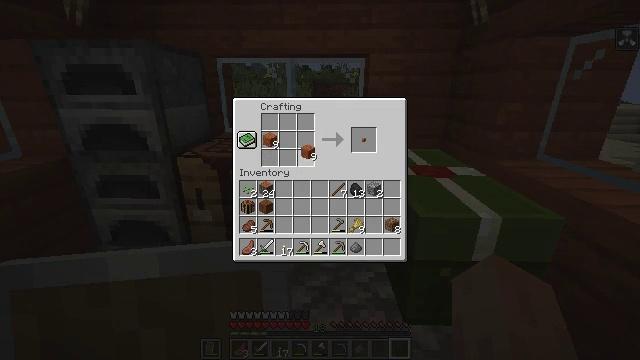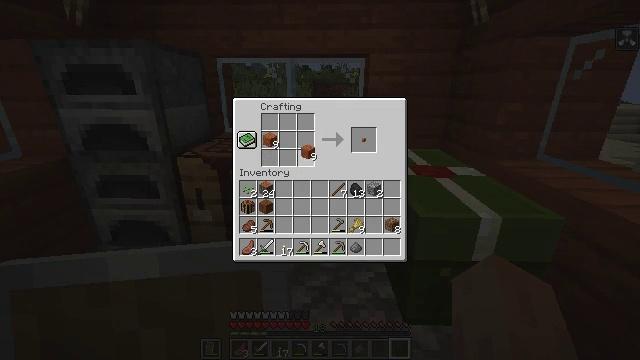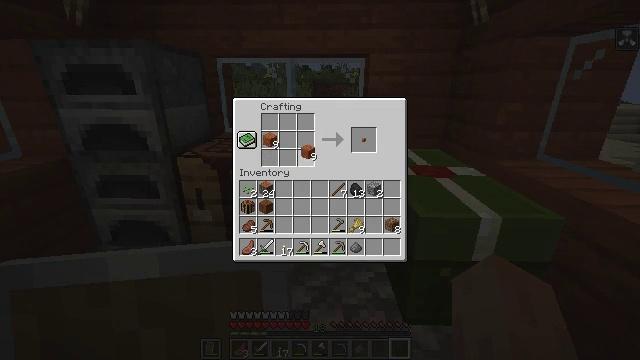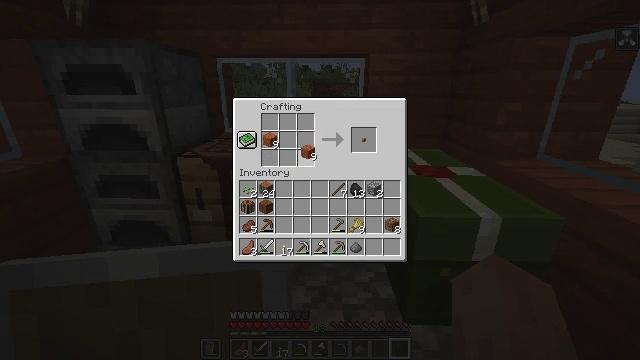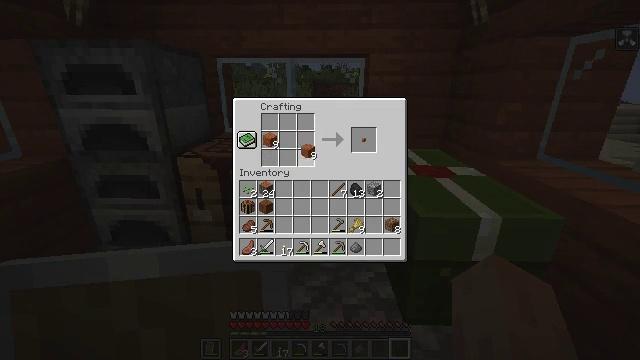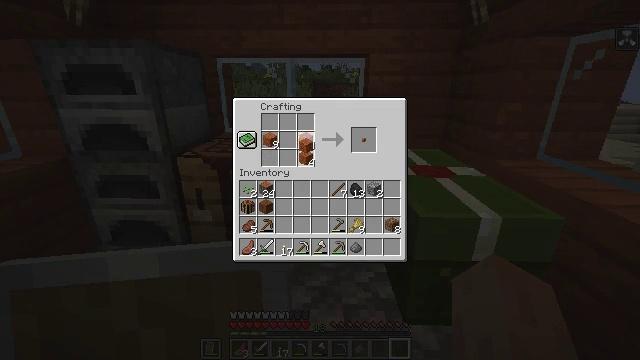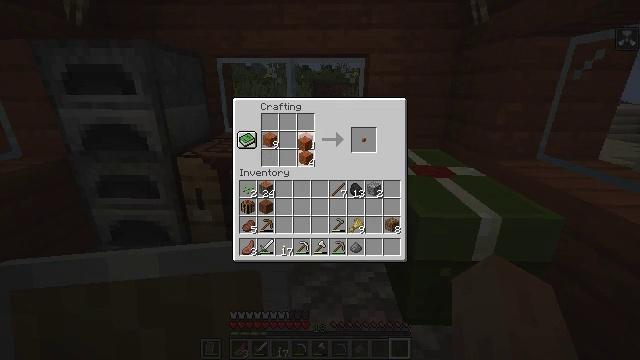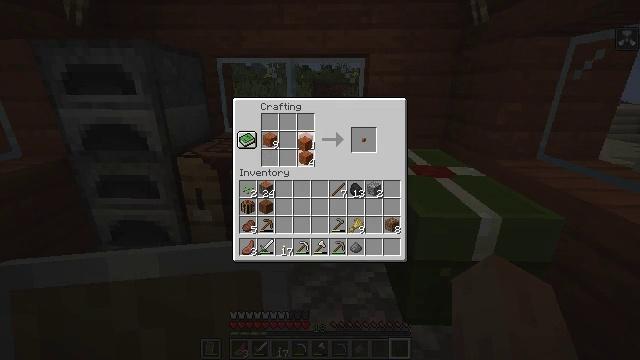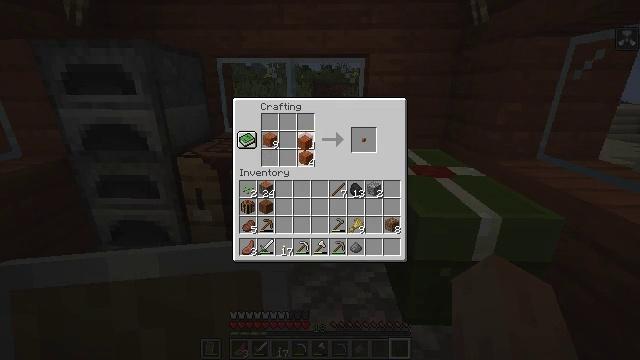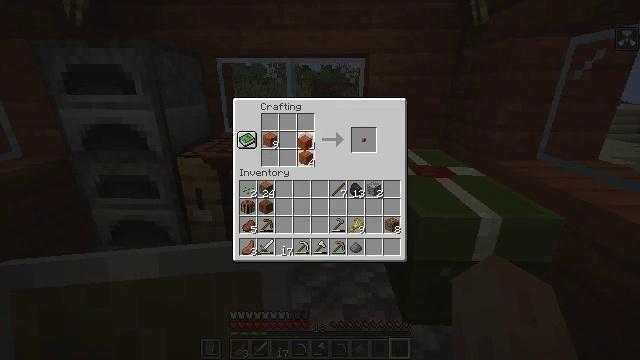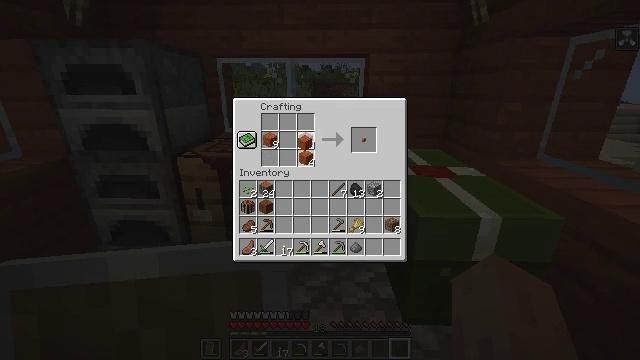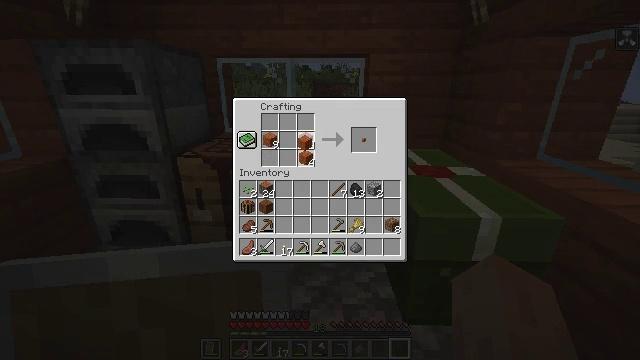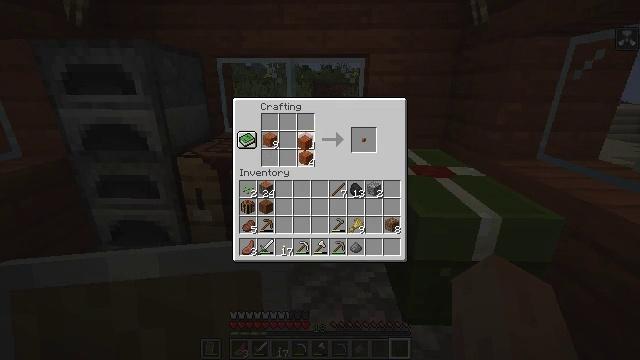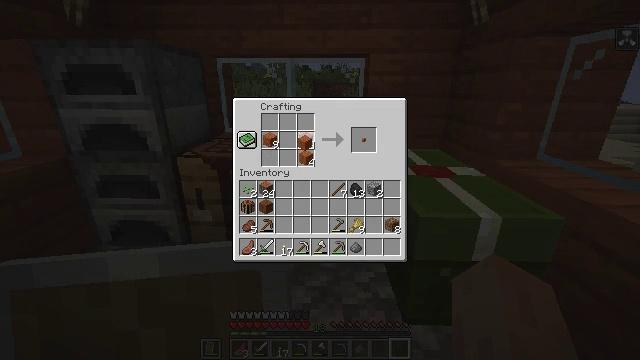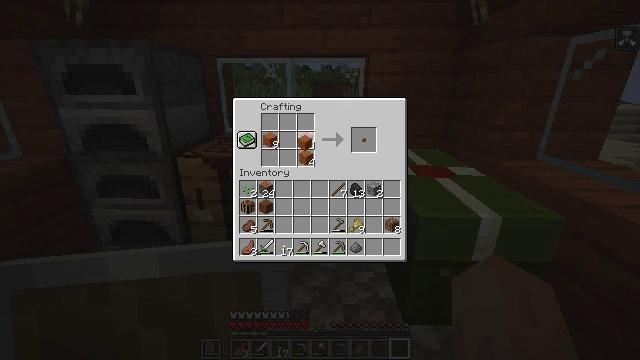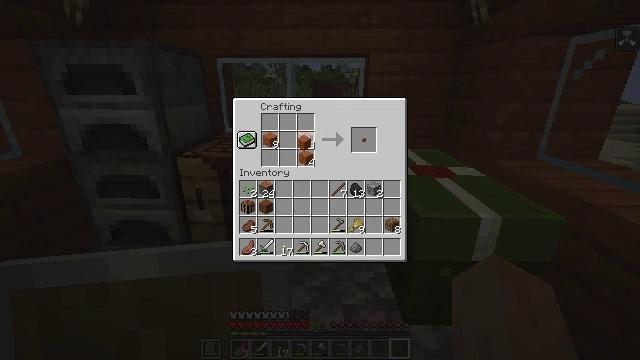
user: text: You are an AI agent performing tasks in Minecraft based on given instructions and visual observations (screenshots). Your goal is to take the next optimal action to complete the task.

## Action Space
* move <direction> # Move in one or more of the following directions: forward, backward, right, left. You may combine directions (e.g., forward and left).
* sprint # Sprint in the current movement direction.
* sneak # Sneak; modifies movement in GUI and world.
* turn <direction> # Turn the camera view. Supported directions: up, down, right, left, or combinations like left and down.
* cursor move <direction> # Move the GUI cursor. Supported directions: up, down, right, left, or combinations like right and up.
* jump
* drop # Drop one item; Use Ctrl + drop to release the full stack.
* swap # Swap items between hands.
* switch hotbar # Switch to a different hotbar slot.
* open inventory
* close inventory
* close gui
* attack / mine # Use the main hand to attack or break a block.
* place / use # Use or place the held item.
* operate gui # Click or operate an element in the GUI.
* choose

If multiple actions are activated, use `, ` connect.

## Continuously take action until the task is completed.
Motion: motion action
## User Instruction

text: Craft some sticks and acacia wood into an acacia fence.
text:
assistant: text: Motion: operate gui
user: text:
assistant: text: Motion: operate gui
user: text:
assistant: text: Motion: operate gui
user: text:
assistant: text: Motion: operate gui
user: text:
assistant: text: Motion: operate gui
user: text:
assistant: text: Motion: operate gui
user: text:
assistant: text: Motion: operate gui
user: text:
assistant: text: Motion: operate gui
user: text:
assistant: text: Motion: operate gui
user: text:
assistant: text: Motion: operate gui
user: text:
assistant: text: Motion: operate gui
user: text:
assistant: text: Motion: operate gui
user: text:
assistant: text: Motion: no_op
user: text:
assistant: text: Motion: no_op
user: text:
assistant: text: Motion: no_op
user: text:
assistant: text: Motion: no_op
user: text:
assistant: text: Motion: no_op
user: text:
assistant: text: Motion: cursor move left and down
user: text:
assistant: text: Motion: cursor move left
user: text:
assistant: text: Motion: no_op
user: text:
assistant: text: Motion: no_op
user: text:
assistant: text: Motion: no_op
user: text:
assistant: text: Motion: no_op
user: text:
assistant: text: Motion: no_op
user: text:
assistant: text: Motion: no_op
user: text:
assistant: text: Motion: no_op
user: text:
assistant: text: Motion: no_op
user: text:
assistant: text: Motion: no_op
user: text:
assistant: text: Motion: no_op
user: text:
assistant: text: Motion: no_op